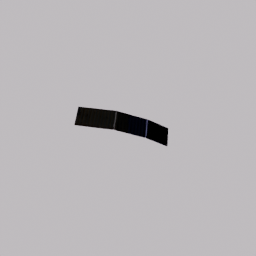
Label: architecture